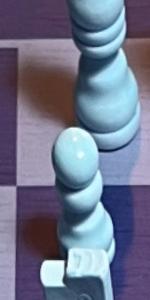
Label: Pawn_White